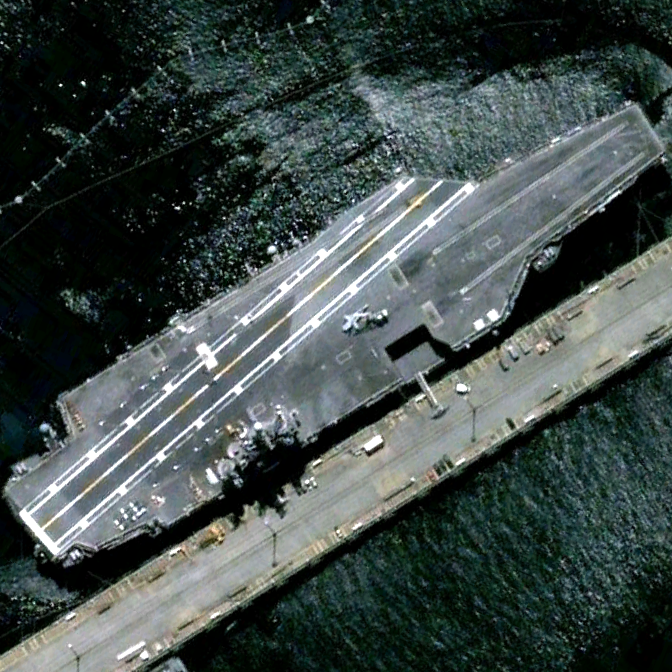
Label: aircraft_carrier